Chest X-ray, AP view. Patient: 17 years old, sex F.
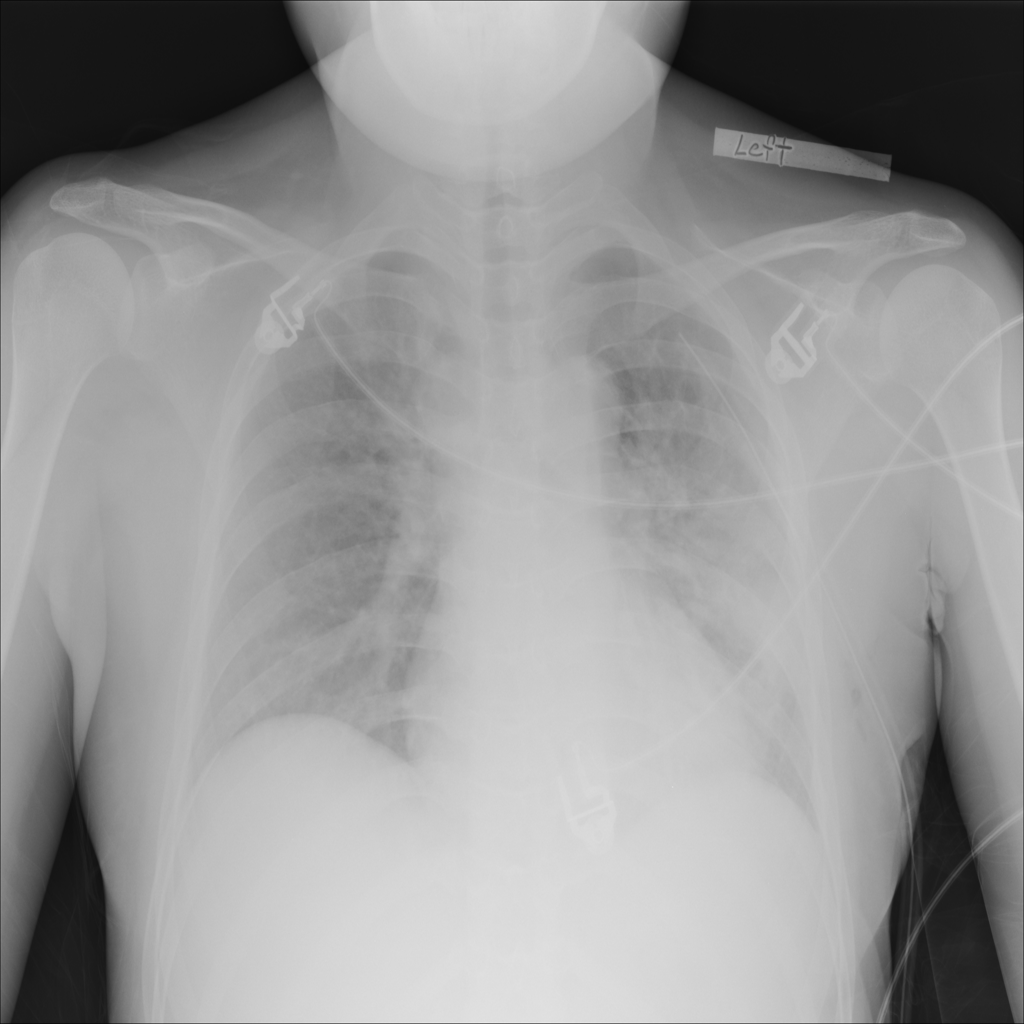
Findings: Pneumothorax